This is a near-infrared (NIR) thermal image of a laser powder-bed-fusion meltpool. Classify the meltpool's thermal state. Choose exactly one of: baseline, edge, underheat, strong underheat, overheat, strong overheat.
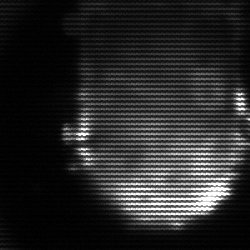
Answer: baseline